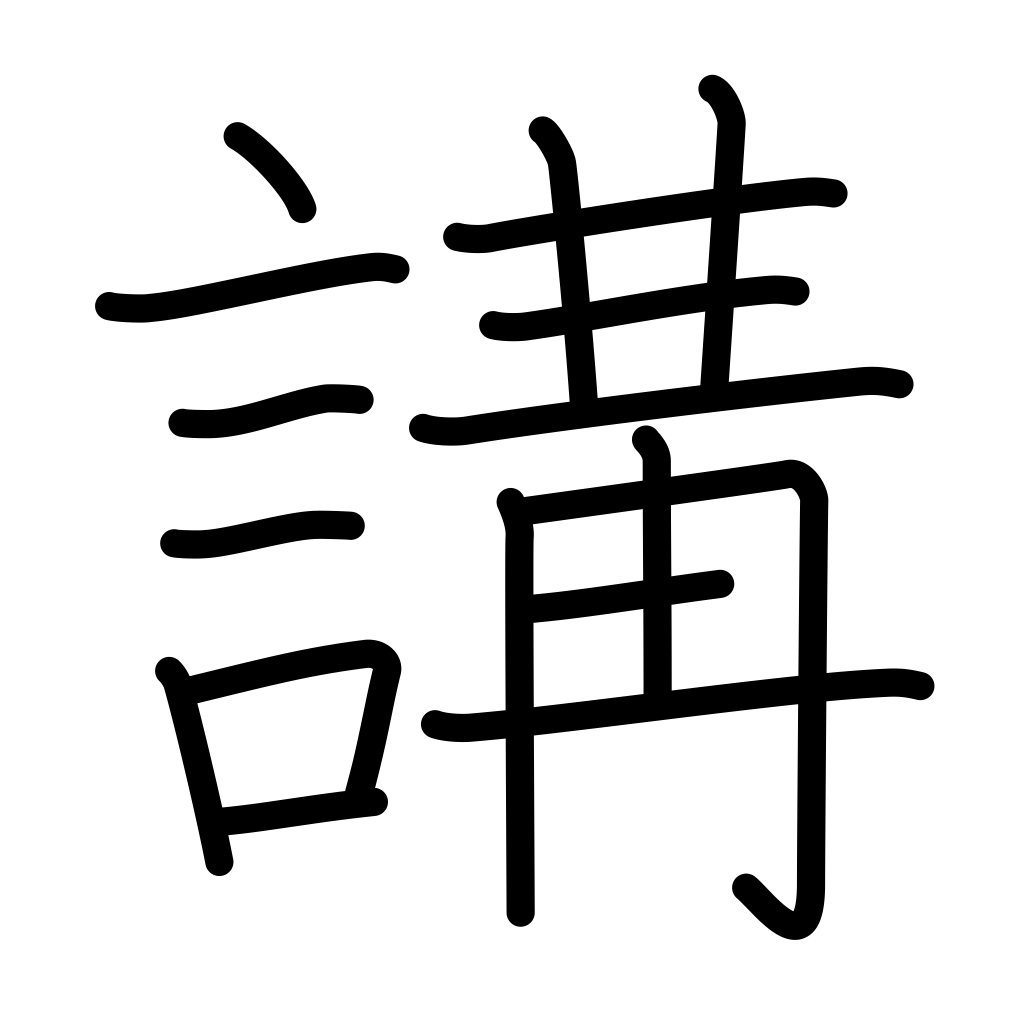
Meaning: lecture, club, association